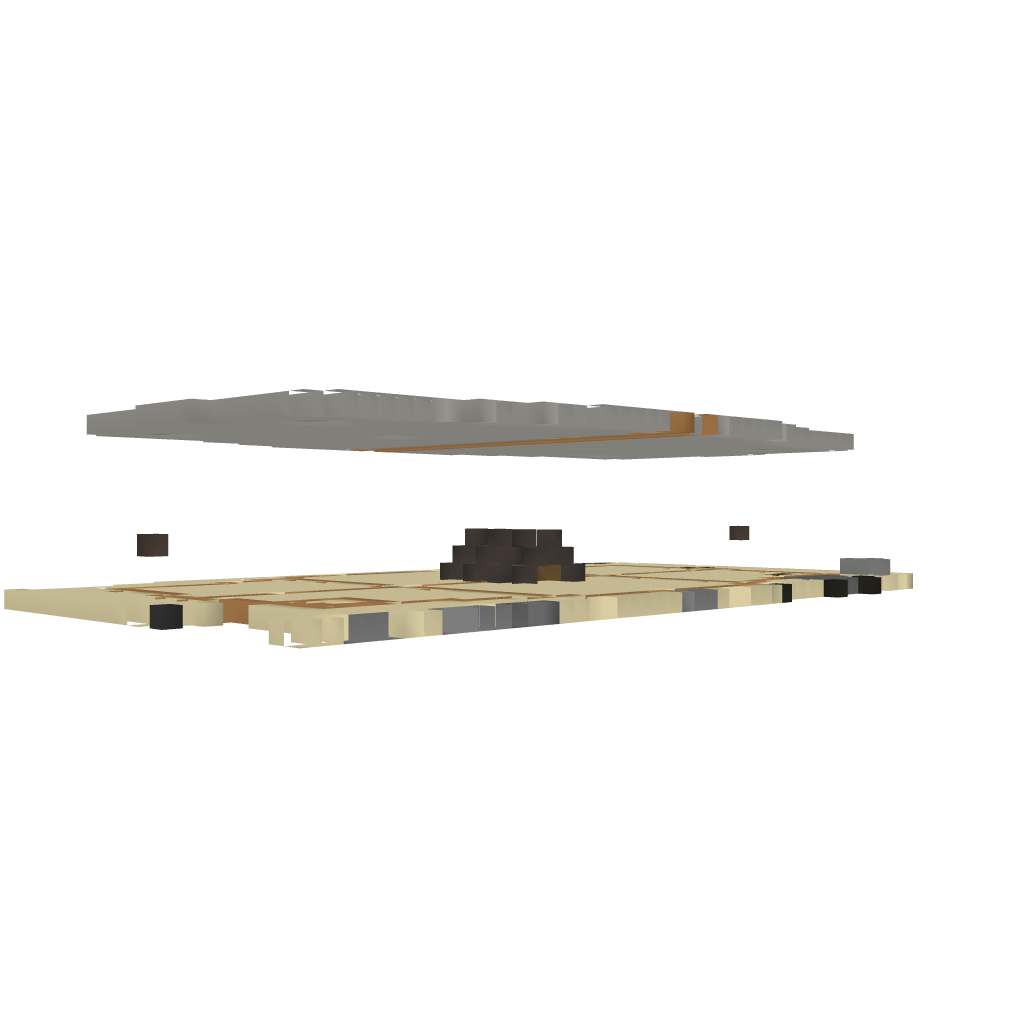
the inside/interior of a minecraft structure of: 1 V 1 PVP arena